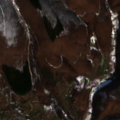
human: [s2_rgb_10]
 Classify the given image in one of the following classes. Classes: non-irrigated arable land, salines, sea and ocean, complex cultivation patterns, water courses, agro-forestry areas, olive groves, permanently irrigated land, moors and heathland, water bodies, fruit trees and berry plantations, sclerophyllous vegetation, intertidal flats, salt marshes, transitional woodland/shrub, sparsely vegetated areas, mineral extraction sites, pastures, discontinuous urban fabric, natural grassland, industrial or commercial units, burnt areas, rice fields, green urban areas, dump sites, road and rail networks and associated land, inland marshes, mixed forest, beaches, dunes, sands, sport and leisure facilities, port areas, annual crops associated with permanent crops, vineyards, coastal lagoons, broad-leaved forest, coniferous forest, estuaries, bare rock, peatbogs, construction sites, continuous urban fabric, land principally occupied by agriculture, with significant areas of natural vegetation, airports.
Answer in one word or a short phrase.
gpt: land principally occupied by agriculture, with significant areas of natural vegetation, broad-leaved forest